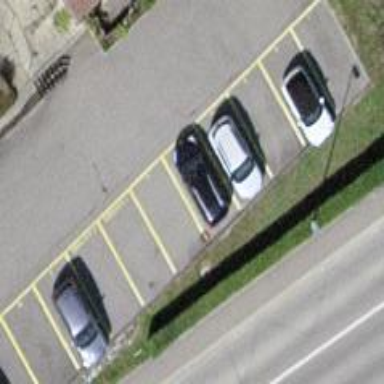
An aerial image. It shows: Parking area with asphalt surface.